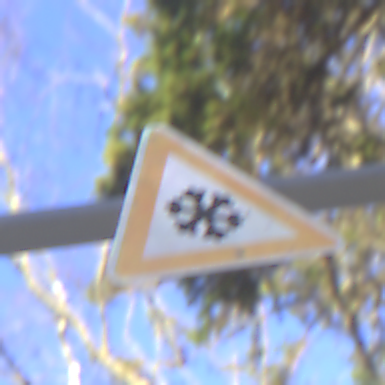
Verkehrszeichen: SchneeOderEisglaette
Umgebung: Outdoor, Nature
Tageszeit: MorningAfternoon
Wetter: Clear
Licht: Natural
Jahreszeit: Winter
Kontrast: HighContrast